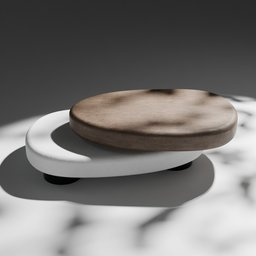
Label: furniture